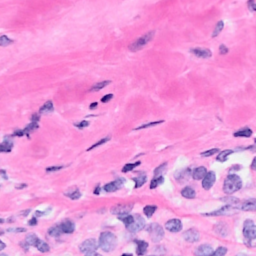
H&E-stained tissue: Breast